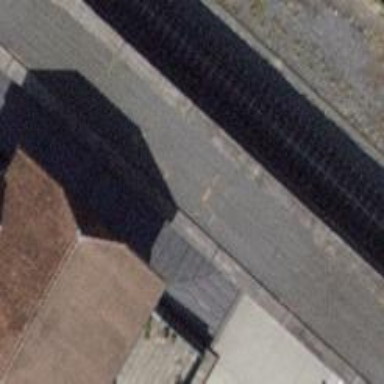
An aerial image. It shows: Shelter for public transport located on roof of building.